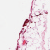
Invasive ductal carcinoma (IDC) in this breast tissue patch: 0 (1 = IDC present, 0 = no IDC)